Aerial crown-view tile of a tropical tree (Barro Colorado Island, Panama), acquired 20250616:
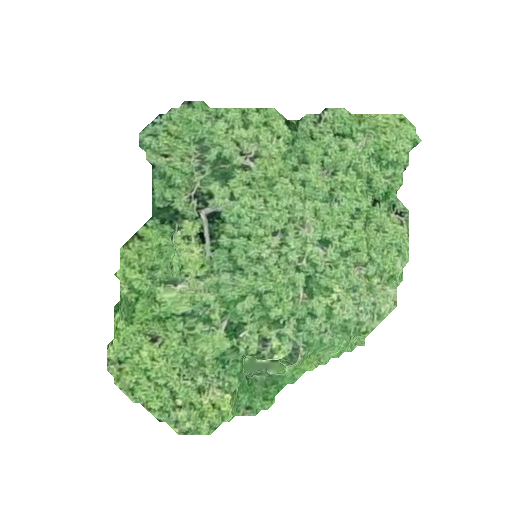
Species: Astronium graveolens
GBIF accepted scientific name: Astronium graveolens
Crown area: 109.726 m²